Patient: sex M, age 60
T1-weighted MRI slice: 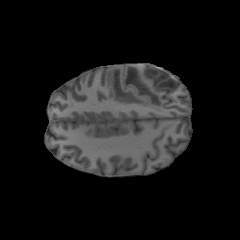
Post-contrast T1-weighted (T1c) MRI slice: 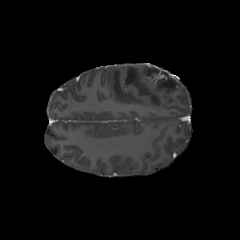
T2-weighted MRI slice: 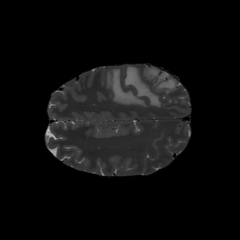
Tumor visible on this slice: yes
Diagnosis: Glioblastoma, IDH-wildtype
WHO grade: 4